Interaction volume radius: 5 \u00c5
Interaction volume height: 10 \u00c5
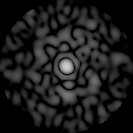
Disorder parameter: 0.842